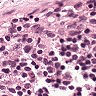
Metastatic tissue present: no